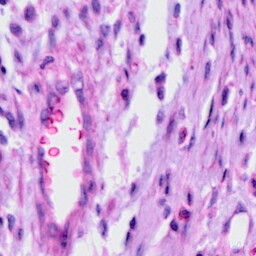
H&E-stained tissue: Cervix